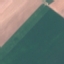
Land use / land cover class: AnnualCrop